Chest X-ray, PA view. Patient: 75 years old, sex F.
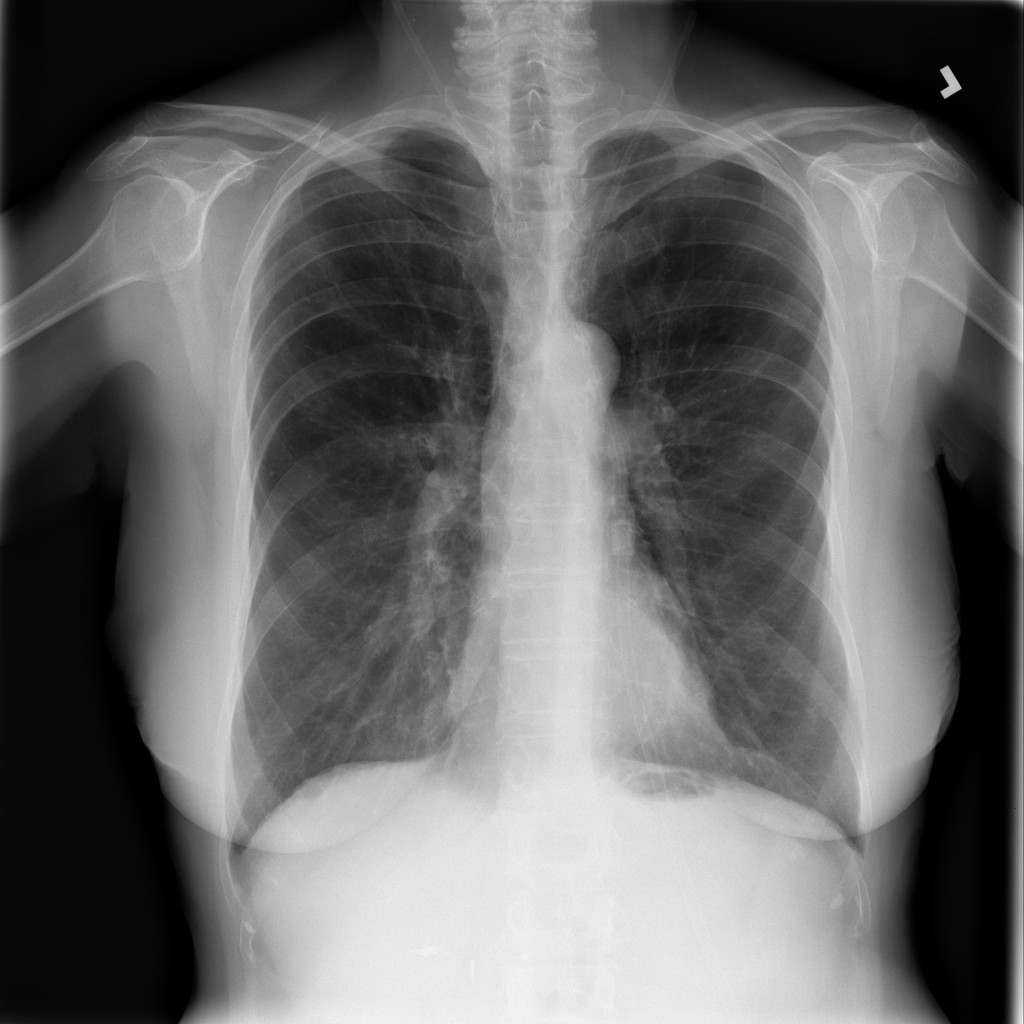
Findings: No Finding